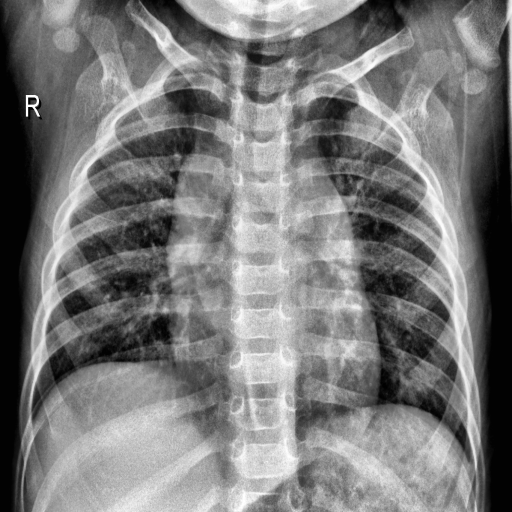
Finding: NORMAL